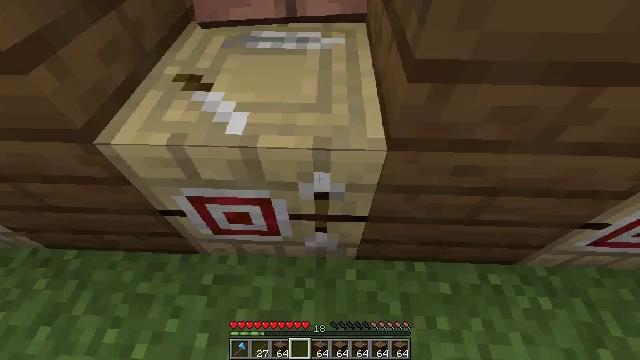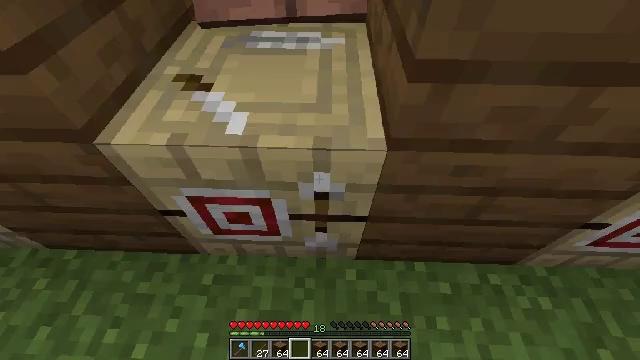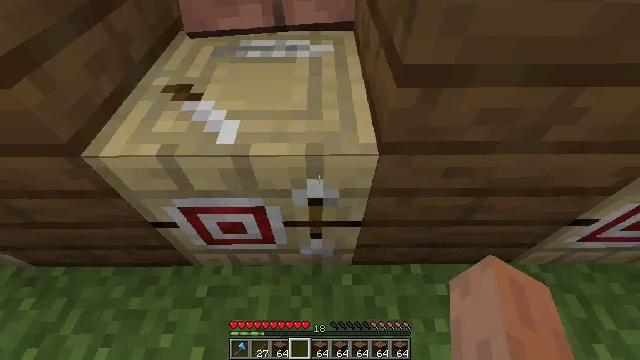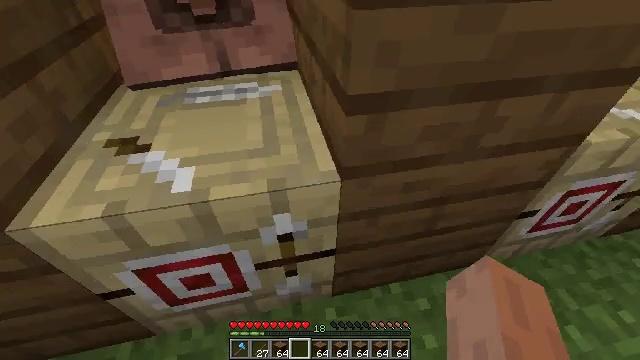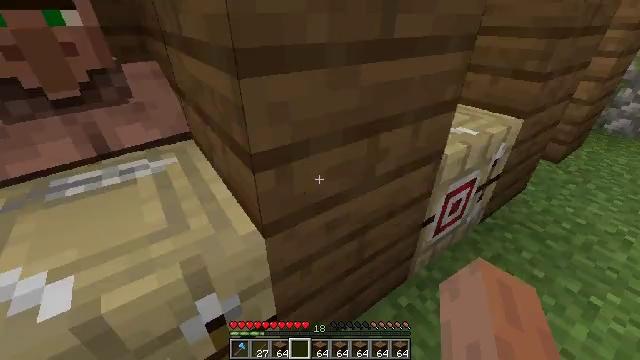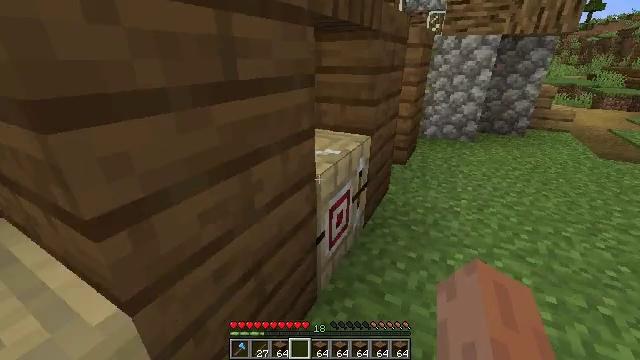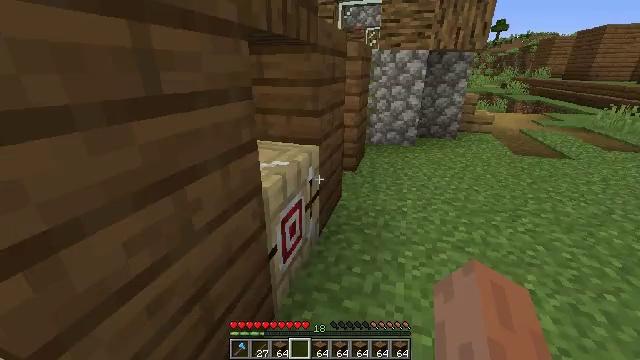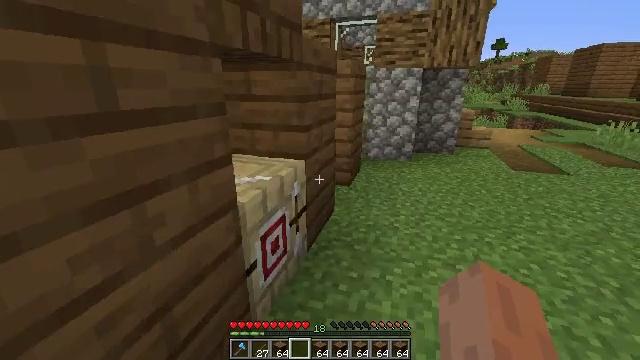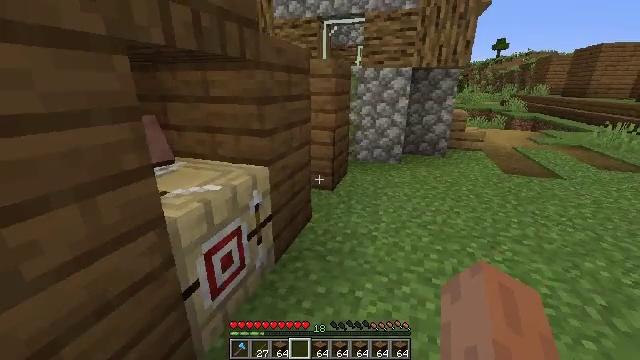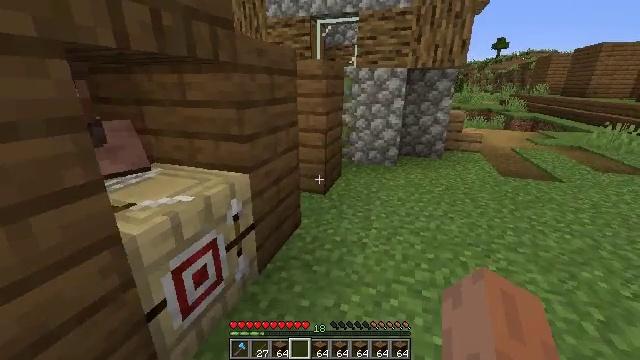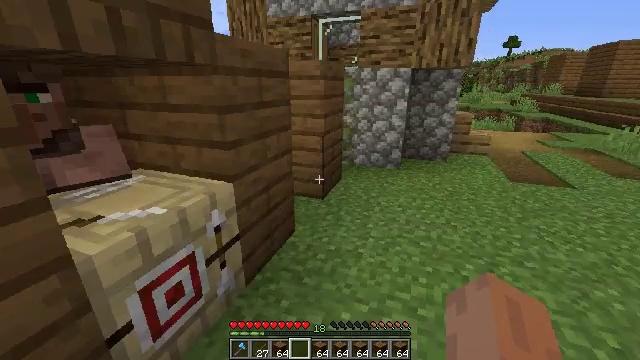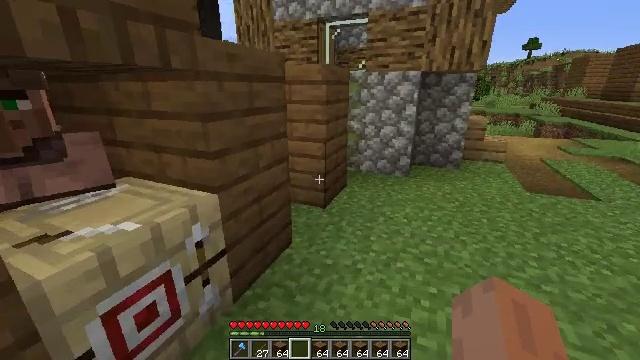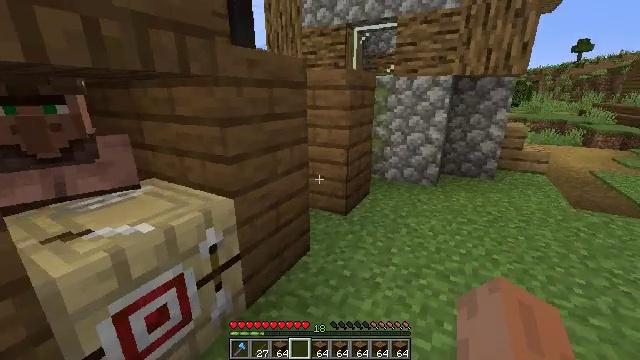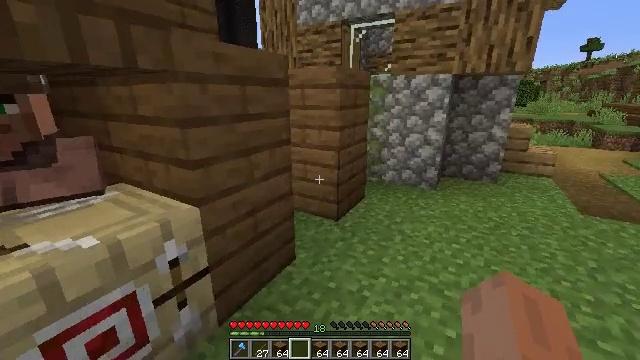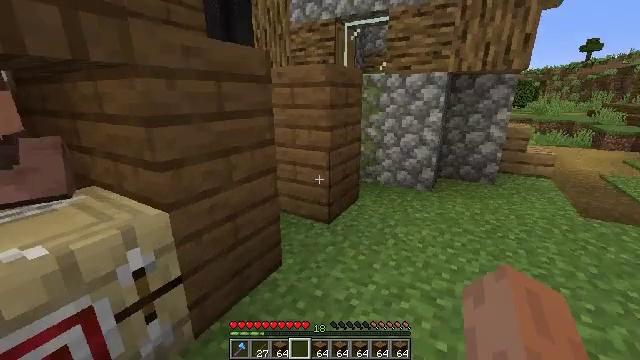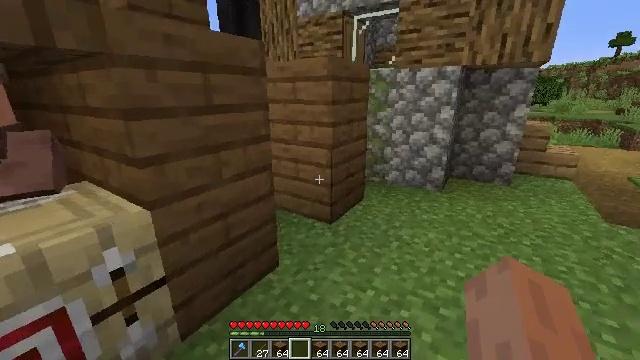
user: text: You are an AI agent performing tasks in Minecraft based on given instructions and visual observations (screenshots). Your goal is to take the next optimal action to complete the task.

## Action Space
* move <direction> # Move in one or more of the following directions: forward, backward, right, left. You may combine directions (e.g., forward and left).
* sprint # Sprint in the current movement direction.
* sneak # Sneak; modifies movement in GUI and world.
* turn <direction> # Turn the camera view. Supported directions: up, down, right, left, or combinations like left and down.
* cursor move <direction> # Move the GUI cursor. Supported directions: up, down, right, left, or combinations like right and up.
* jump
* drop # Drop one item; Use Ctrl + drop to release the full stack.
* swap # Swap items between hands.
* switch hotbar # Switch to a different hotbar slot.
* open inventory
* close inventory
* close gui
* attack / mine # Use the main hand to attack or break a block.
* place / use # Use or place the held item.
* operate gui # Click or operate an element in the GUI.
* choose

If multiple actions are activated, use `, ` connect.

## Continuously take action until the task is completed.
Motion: motion action
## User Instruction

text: Turn spruce logs into spruce wood.
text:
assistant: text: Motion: no_op
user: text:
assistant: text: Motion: turn right and up
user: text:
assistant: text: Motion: turn right and up
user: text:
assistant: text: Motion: turn right and up
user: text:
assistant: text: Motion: move right, turn right and up
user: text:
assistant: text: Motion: move right, turn right and up
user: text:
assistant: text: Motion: move forward and move right, turn up
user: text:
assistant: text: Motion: move forward and move right
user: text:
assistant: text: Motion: move forward and move right
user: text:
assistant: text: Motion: move forward and move right, turn left
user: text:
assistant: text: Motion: move forward and move right, turn left
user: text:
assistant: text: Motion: move forward and move right, turn left and up
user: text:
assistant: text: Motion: move forward and move right, turn left
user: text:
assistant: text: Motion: move forward and move right
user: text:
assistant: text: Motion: move forward and move right, turn left
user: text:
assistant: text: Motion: move forward and move right, turn left and down
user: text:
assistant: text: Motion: move forward and move right, turn left and down
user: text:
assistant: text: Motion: move forward and move right, turn left
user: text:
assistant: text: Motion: turn left and up
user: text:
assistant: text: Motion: no_op
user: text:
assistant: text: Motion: move forward
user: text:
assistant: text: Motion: move forward, turn right and down
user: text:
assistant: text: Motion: move forward
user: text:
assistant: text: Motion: move forward, sprint
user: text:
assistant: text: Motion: move forward, sprint, turn left
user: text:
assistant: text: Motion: move forward, sprint, turn left
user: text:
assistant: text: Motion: move forward, sprint, turn left
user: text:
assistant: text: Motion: move forward, sprint, turn left
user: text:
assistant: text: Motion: move forward, sprint, turn left
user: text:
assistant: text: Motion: move forward, sprint